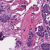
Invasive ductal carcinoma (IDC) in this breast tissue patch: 1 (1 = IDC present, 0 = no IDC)